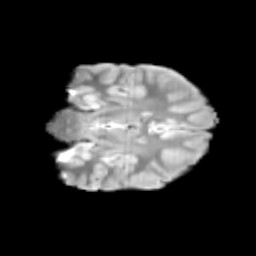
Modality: T2w
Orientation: coronal
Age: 9
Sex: male
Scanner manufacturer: siemens
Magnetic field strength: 3 T
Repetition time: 3.8 s
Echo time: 0.07 s